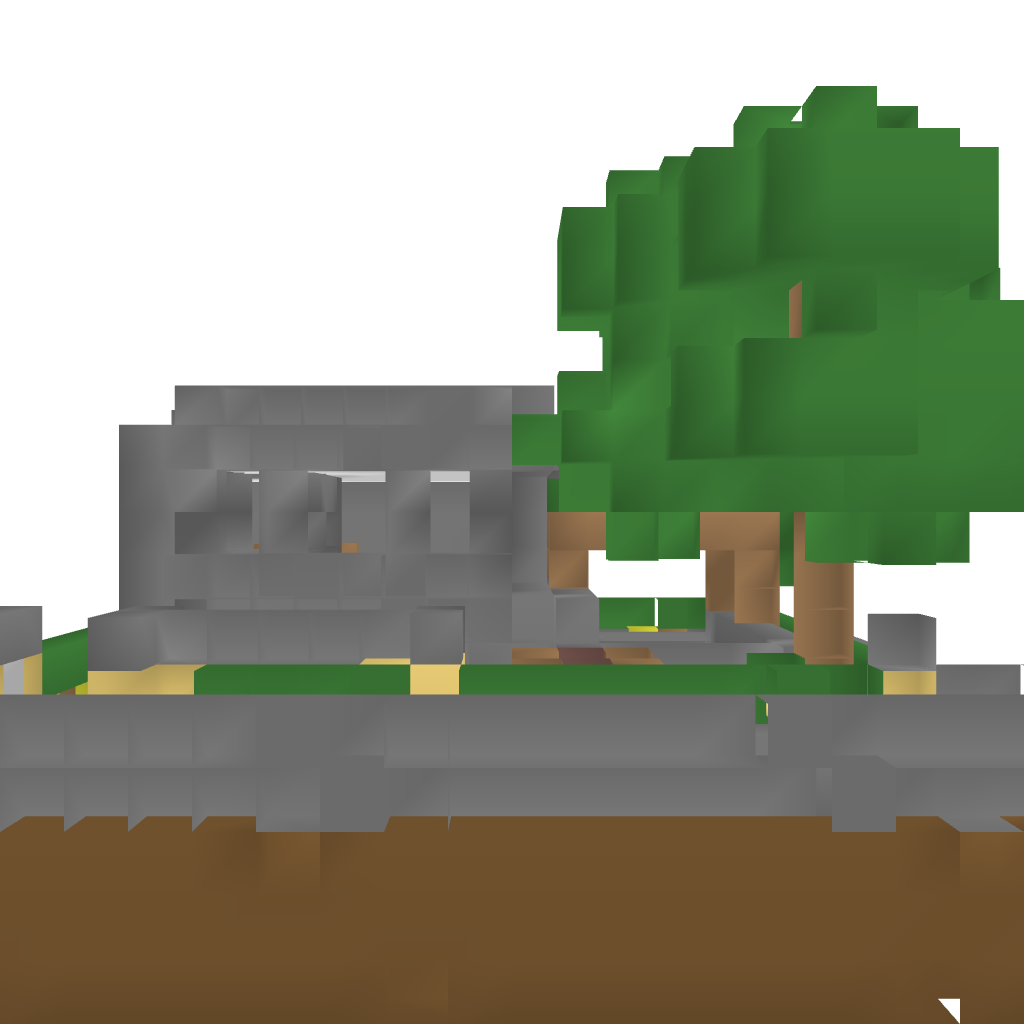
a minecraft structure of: Modern Holiday Mansion bad low quality